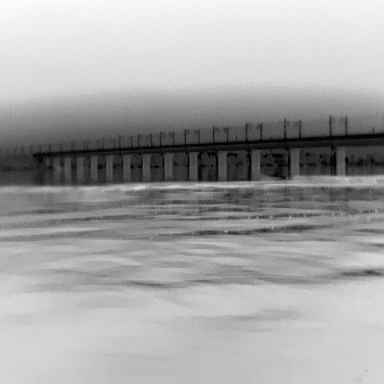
There is a canoe in the infrared image.